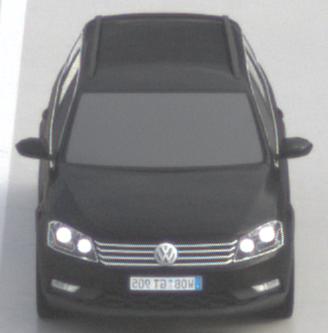
Make: VW
Model: Passat Alltrack 1.8 TSI
Detailed model: Passat (B7) Alltrack
Model produced from: 2012/03
Model produced until: 2013/06
Doors: 5
Color: black
Road condition: wet road
Daytime: morning or afternoon
Contrast: low contrast